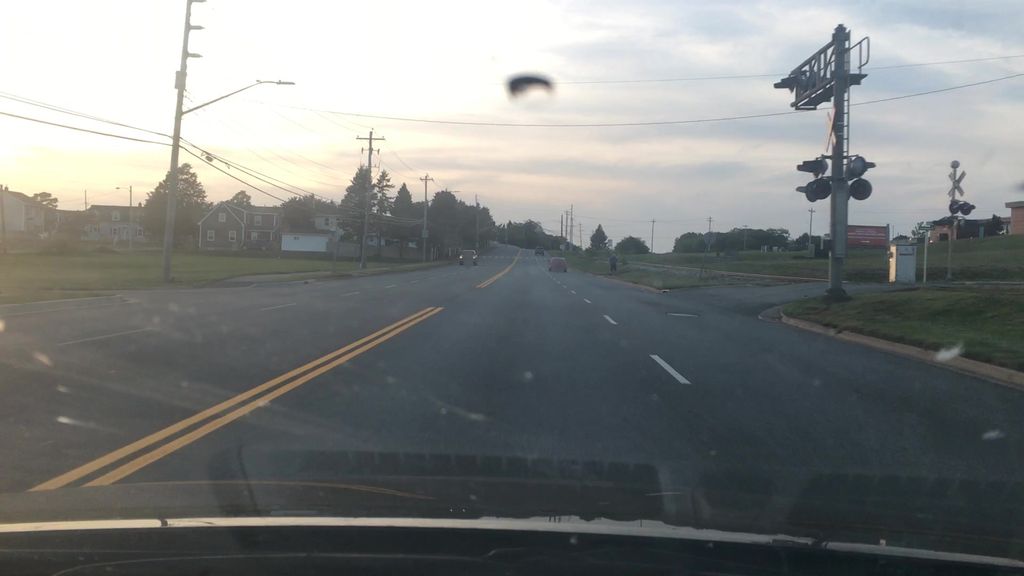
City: halifax